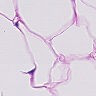
Metastatic tissue present: no